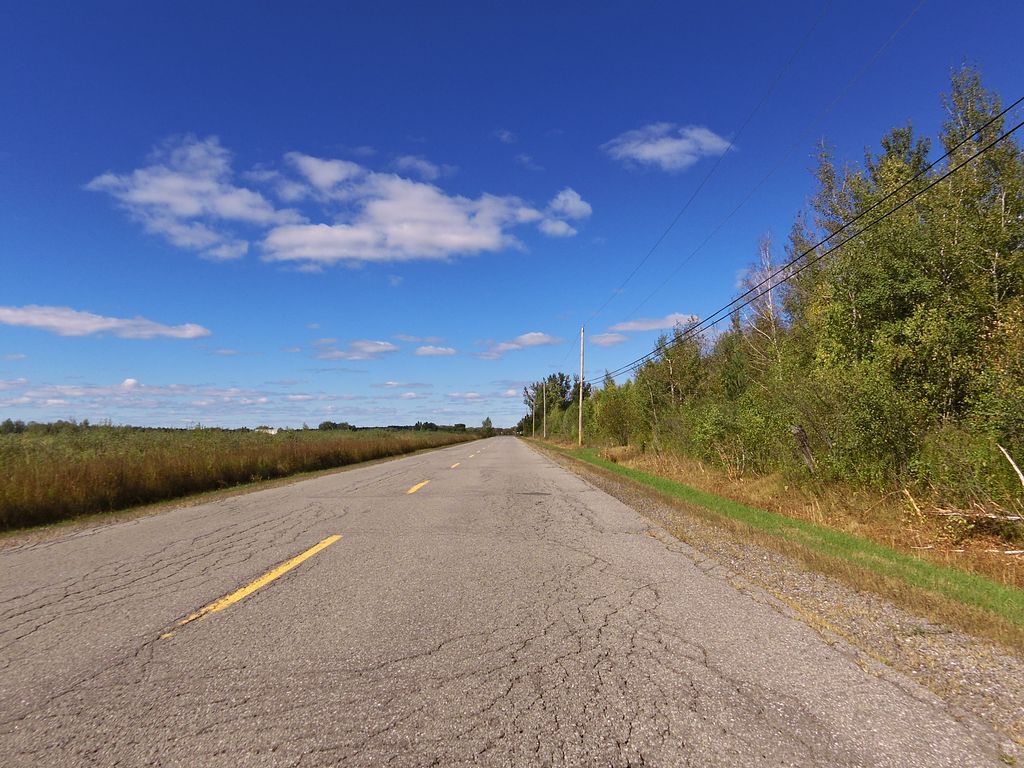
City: ottawa-gatineau